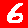
Digit: 6